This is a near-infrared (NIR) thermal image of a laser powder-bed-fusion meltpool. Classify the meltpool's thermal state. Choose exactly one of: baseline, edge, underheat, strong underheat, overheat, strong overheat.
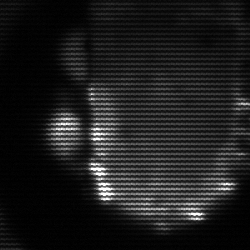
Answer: baseline